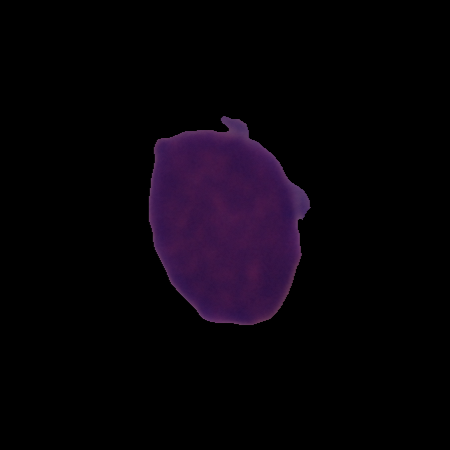
Label: cancer